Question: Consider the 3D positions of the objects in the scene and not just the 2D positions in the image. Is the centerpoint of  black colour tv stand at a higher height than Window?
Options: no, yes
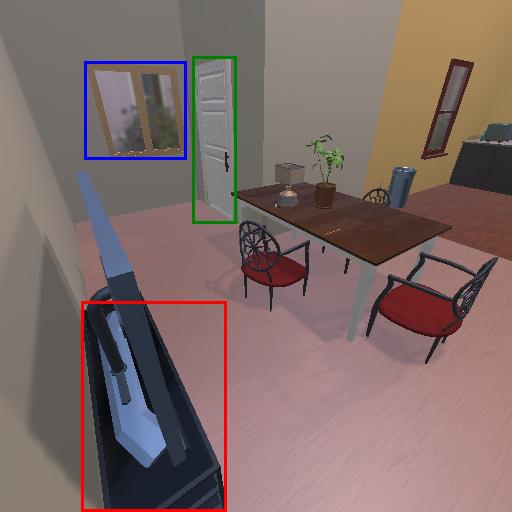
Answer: no